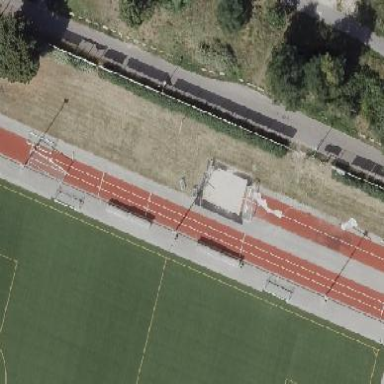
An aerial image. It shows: Athletics track located in leisure land area.